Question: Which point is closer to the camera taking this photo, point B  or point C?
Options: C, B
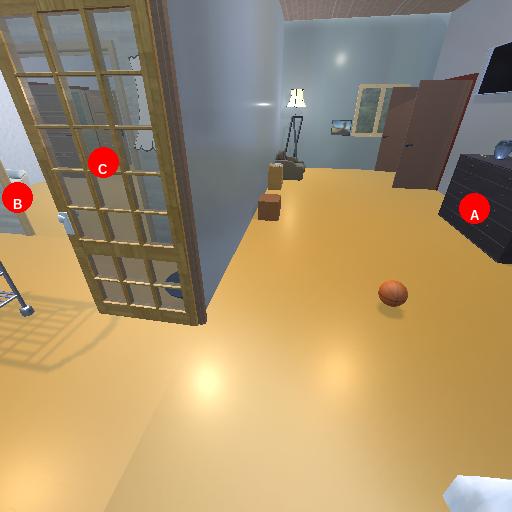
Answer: C